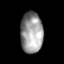
Tissue: lung
Cell type: Epithelial cells
Senescence score: 0.2293
Nuclear area (px): 896
Mean DAPI intensity: 153.378